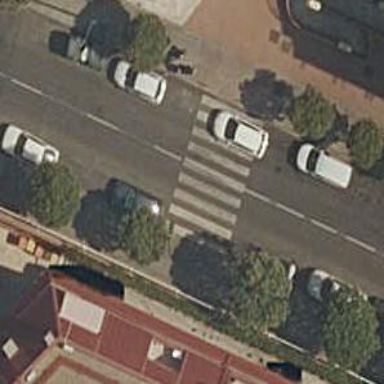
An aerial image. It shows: Uncontrolled road crossing.